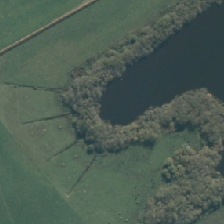
Land cover: lake_pond